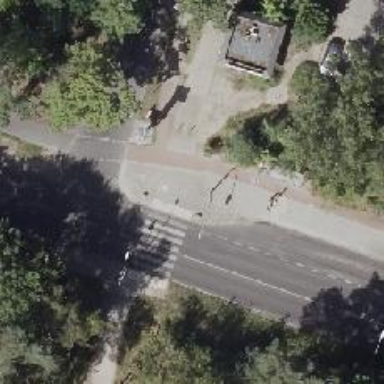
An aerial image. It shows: Footway.